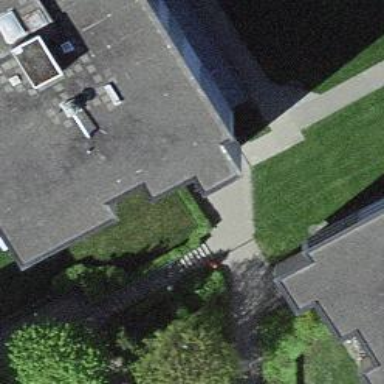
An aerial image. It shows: Footway surfaced with paving stones.